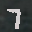
Label: 7